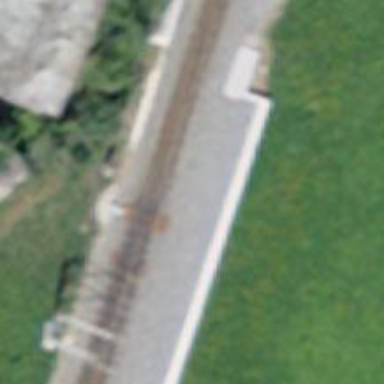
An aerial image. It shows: Railway switch.